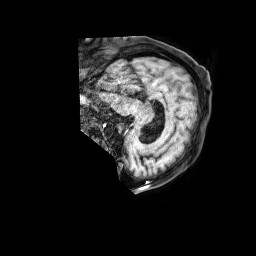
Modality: T1w
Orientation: sagittal
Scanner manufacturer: philips
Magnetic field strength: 1.5 T
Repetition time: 0.6 s
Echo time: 0.02898 s